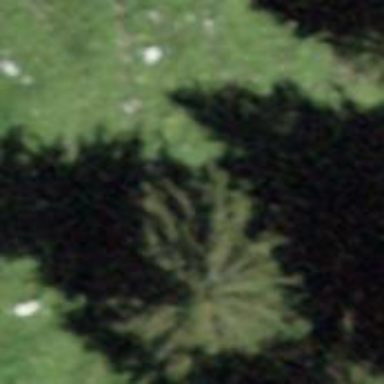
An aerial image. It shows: Beautiful tree in nature.